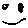
Label: smiley face